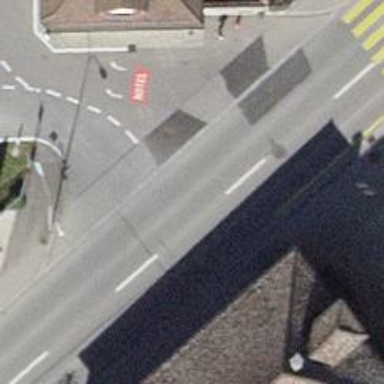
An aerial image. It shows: Unmarked road crossing.